【题型】填空题　【知识点】立体几何　【难度】medium
如图所示，在直角梯形 $ABCD$ 中，$AD//BC$，$AB \perp BC$，$AD = AB = 2$，$BC = 4$. 将折线 $DABC$ 绕着 $CD$ 所在直线旋转一周形成的旋转面的面积是\underline{\quad\quad}.

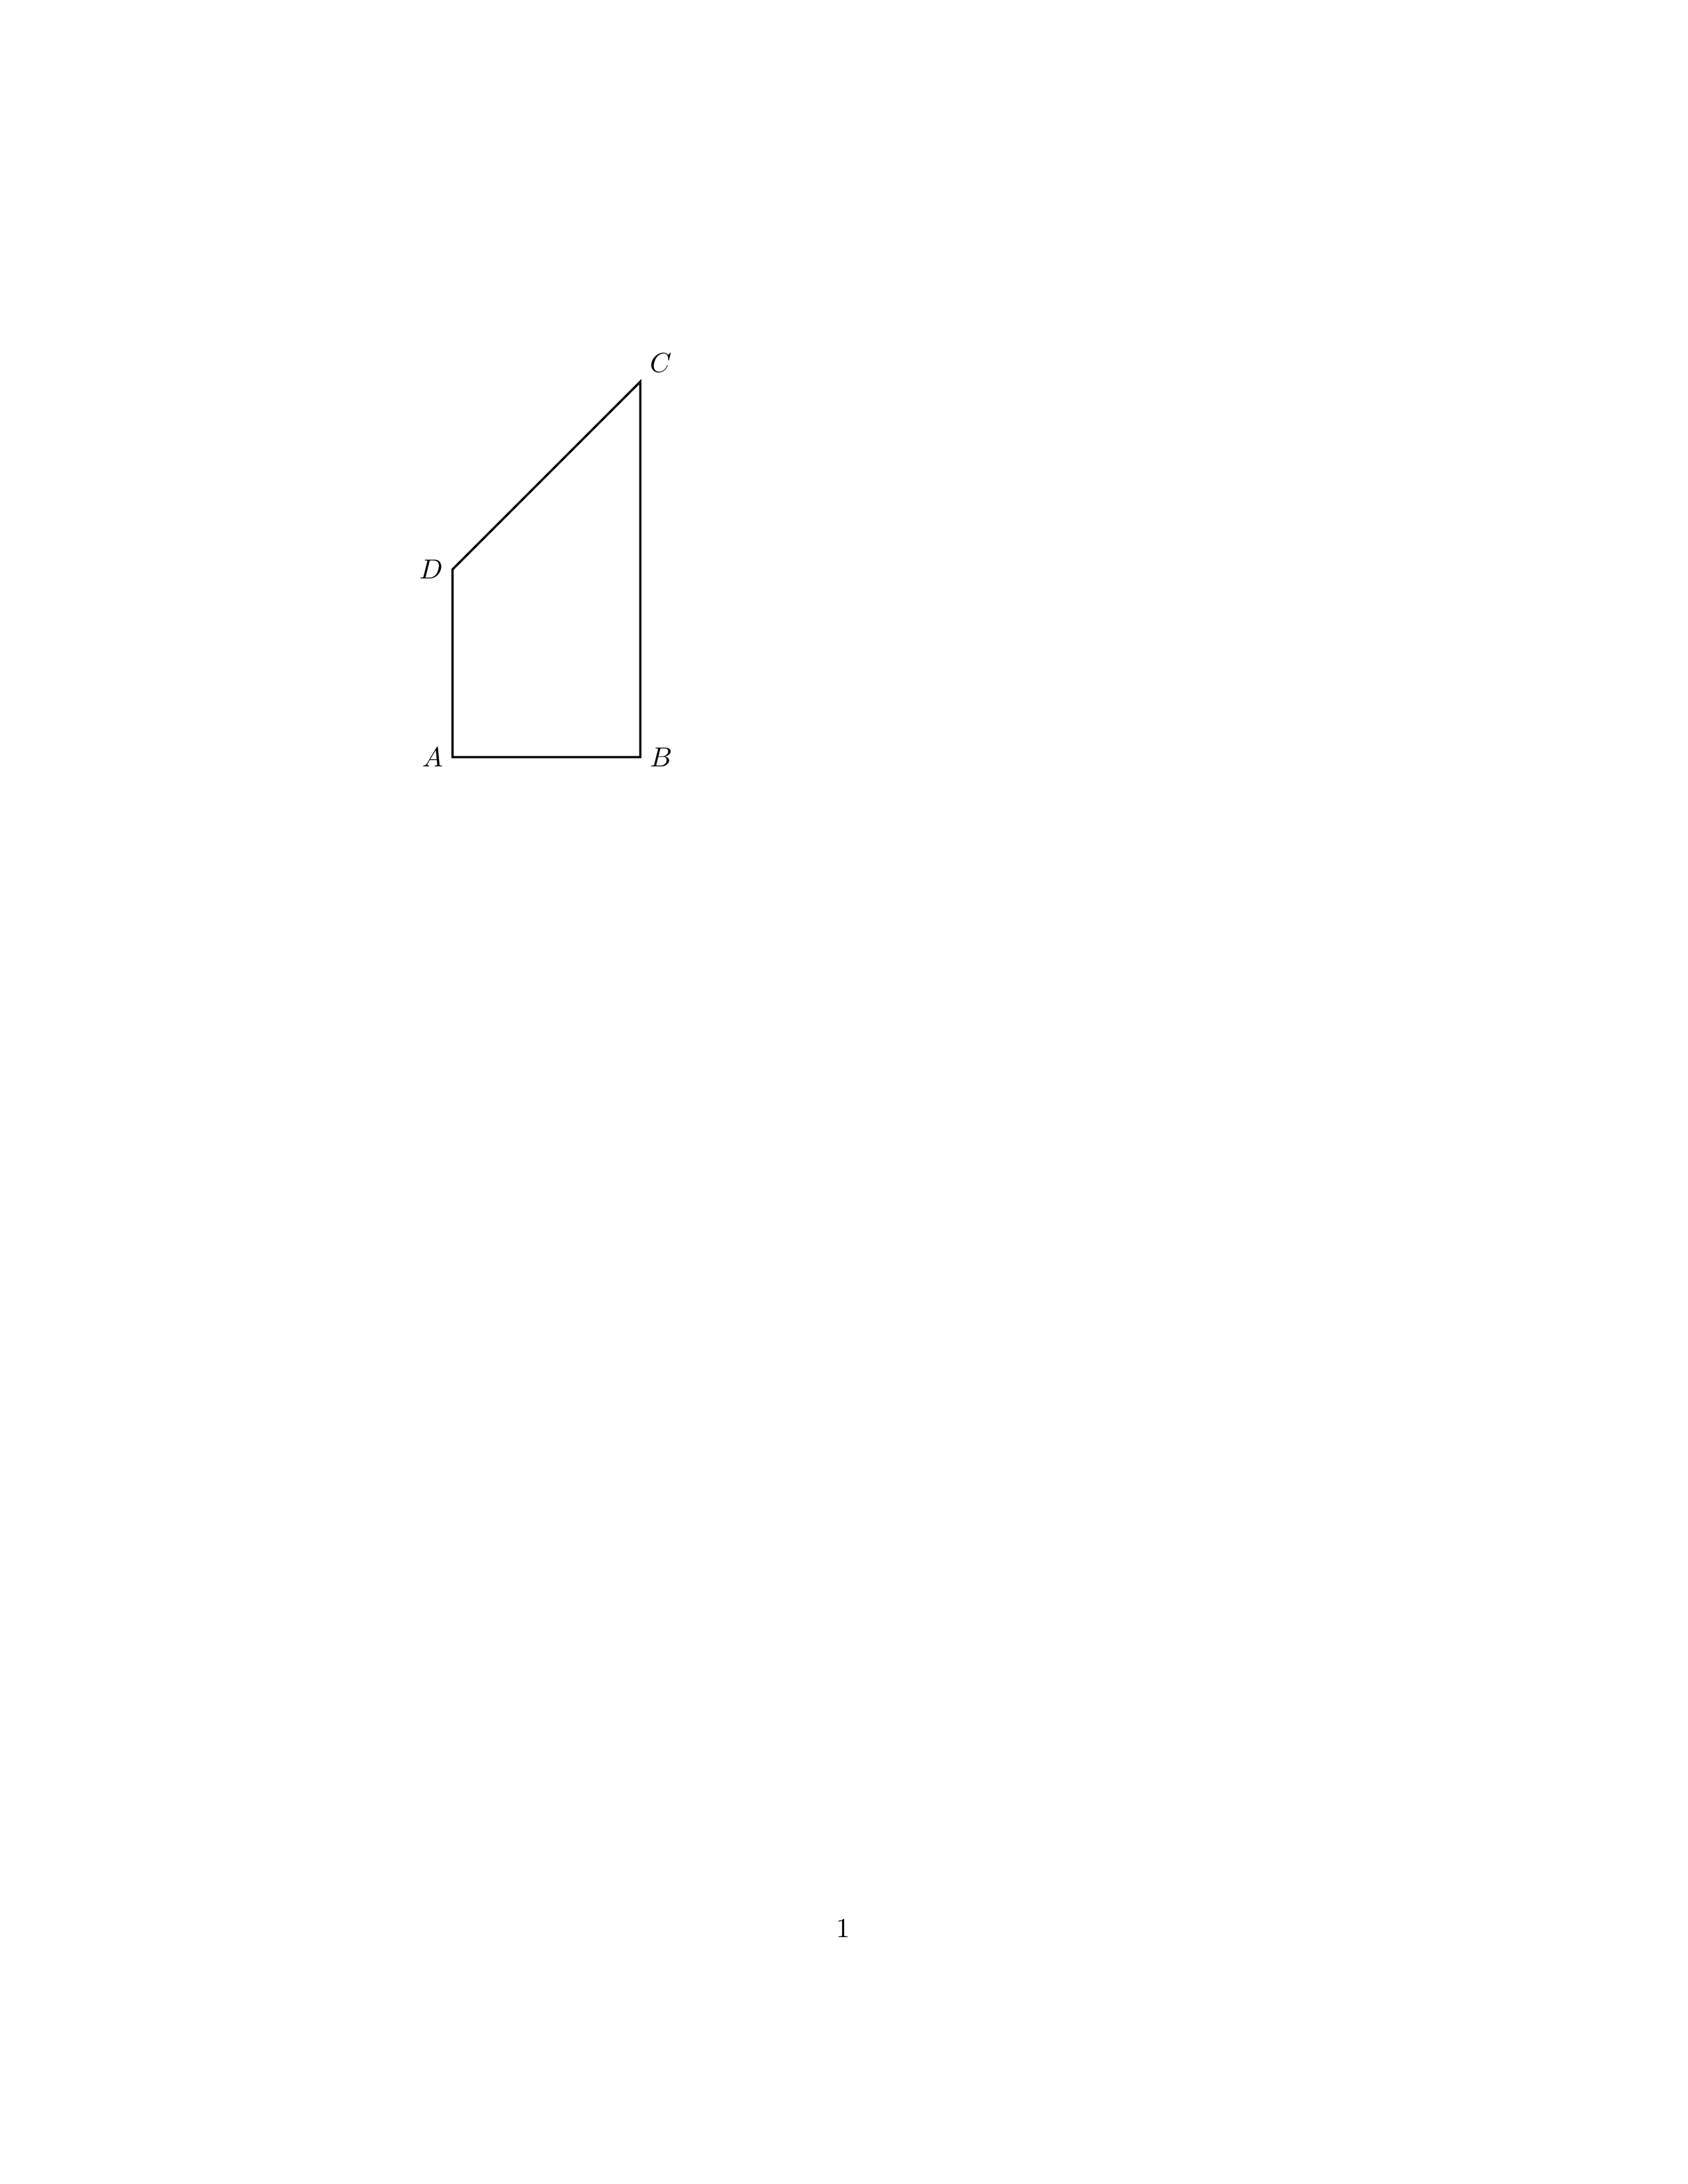
【解答】
【答案】$16\sqrt{2}\pi$

【知识点】圆锥表面积的有关计算、由平面图形旋转得旋转体

【分析】根据旋转体在性质，结合圆锥和圆台的侧面积公式即可求解.

【详解】过 $A$ 作 $AE \perp CD$ 于点 $E$，

由于 $AD//BC$，$AB \perp BC$，$AD = AB = 2$，$BC = 4$，

所以 $BD = \sqrt{2}AB = 2\sqrt{2}$，$\angle ABD = \angle ADB = 45^\circ$，进而 $CD = \sqrt{BD^2 + BC^2 - 2BD \cdot BC \cos 45^\circ} = 2\sqrt{2}$，故

$BD^2 + CD^2 = BC^2$

因此 $BD \perp CD$，又 $AE \perp CD$，所以四边形 $ABDE$ 为直角梯形，

所以折线 $DABC$ 绕着 $CD$ 所在直线旋转一周形成的旋转体为：以 Rt$\triangle BCD$ 绕 $CD$ 形成的圆锥和以梯形 $ABDE$

绕着 $CD$ 形成的圆台，挖去以 Rt$\triangle AED$ 绕 $CD$ 形成的小圆锥，如图示：$AE = ED = \dfrac{\sqrt{2}}{2} AD = \sqrt{2}$，

故表面积为 $S = \pi BD \cdot BC + \pi(AE + BD) \cdot AB - \pi AE \cdot AD = \pi \times 2\sqrt{2} \times 4 + \pi(\sqrt{2} + 2\sqrt{2}) \times 2 + \pi \times \sqrt{2} \times 2 = 16\sqrt{2}\pi$，

故答案为：$16\sqrt{2}\pi$

% 使用 minipage 使 figure2 和 figure3 并排
\begin{minipage}{0.45\textwidth}
   \raggedright

\end{minipage}%
\begin{minipage}{0.45\textwidth}
    \centering

\end{minipage}

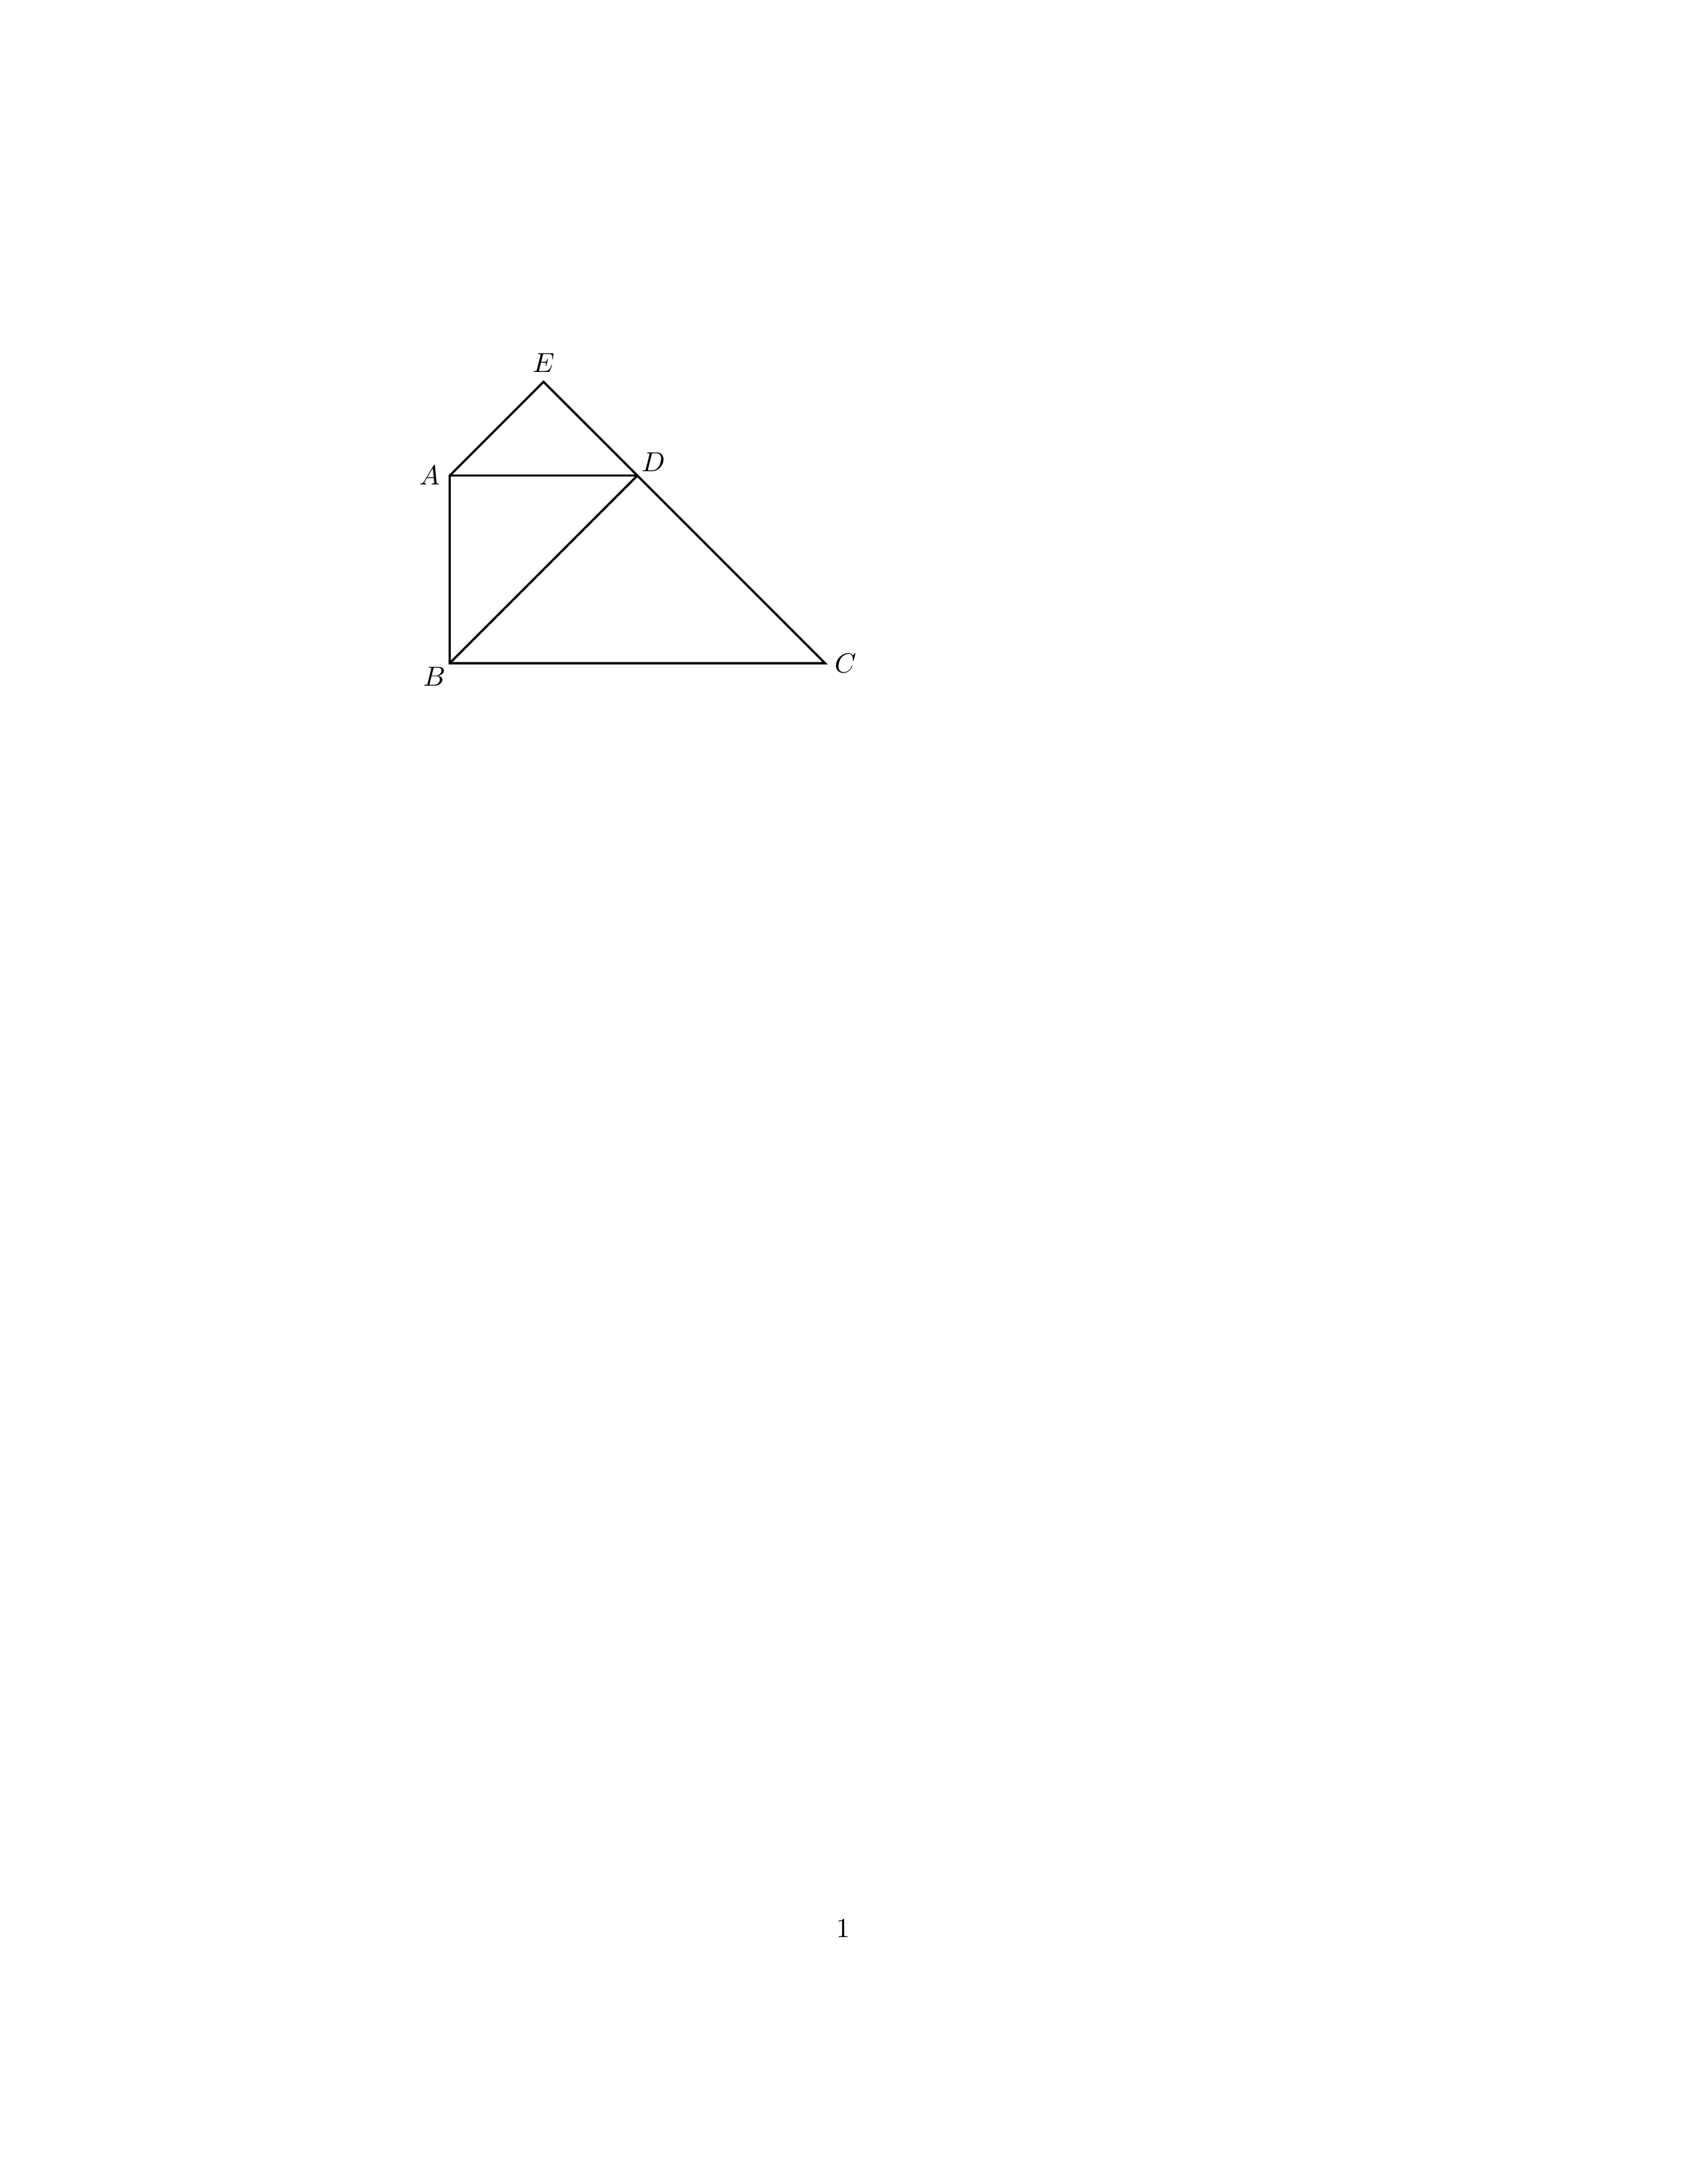
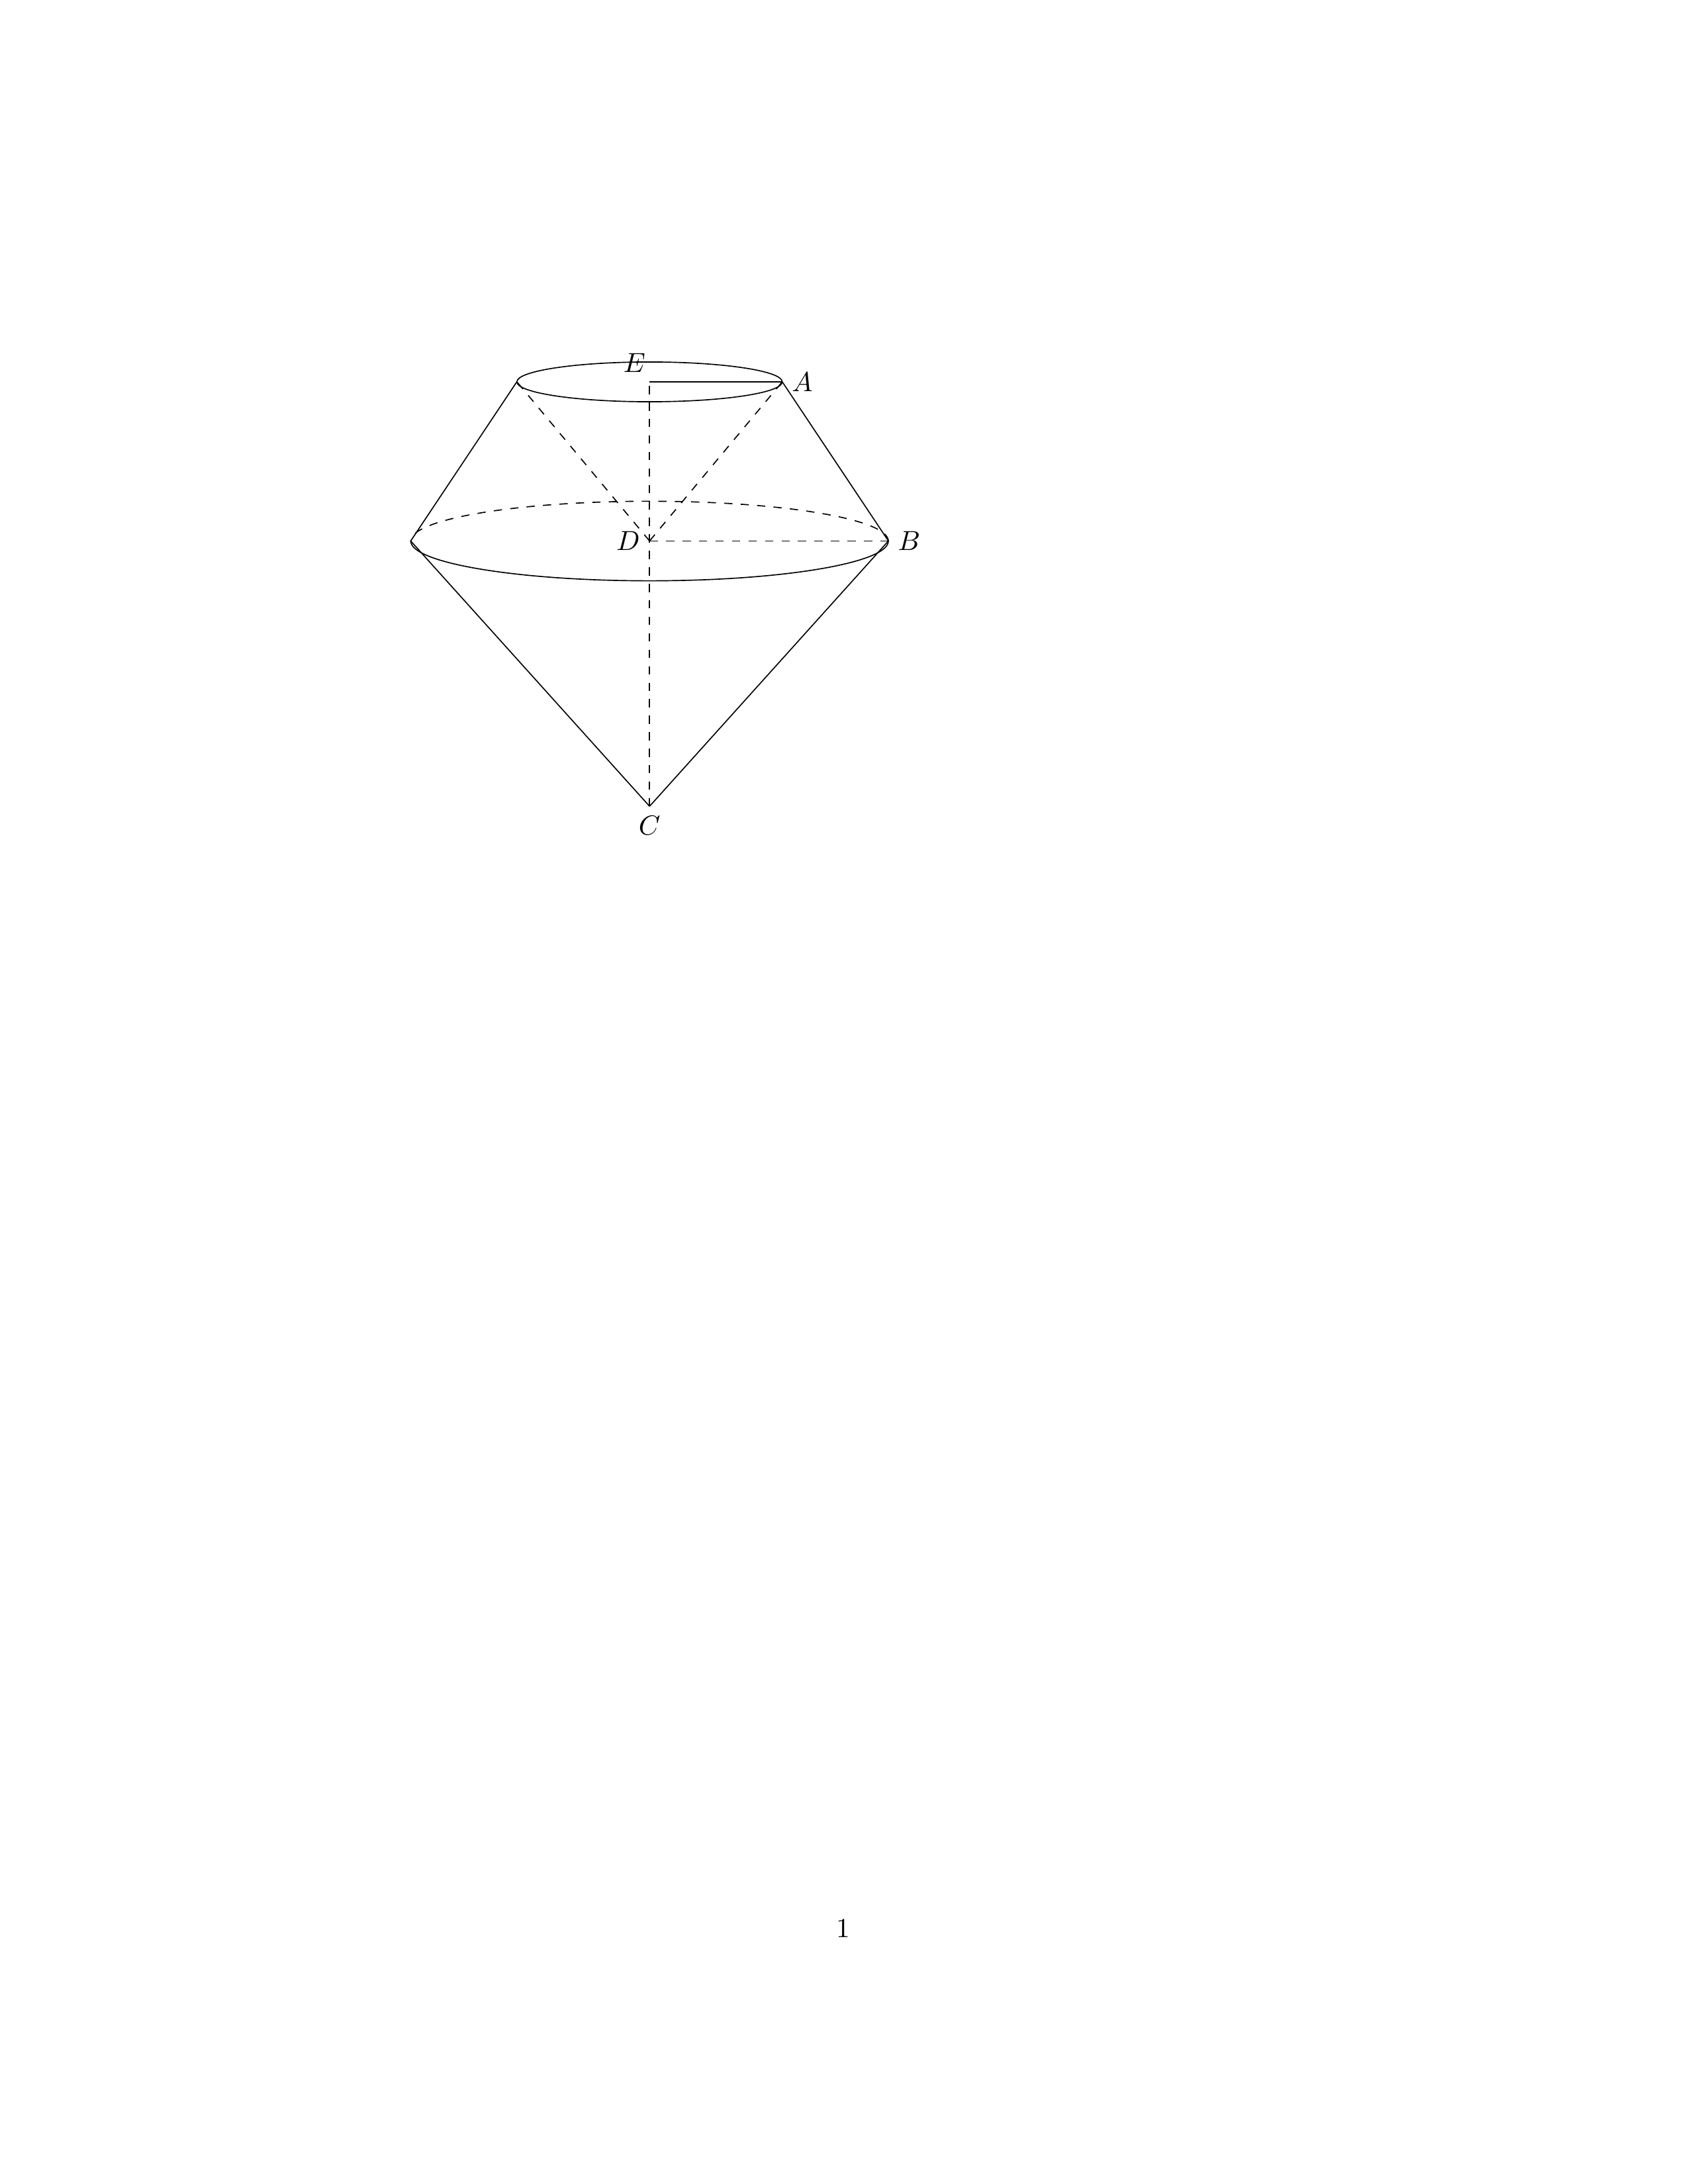